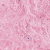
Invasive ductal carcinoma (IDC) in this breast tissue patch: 0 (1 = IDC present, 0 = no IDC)